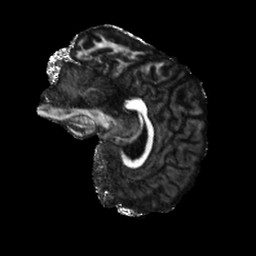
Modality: FA
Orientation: sagittal
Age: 26
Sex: female
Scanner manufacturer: siemens
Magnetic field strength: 6.98 T
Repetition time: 7.776 s
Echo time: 0.076 s